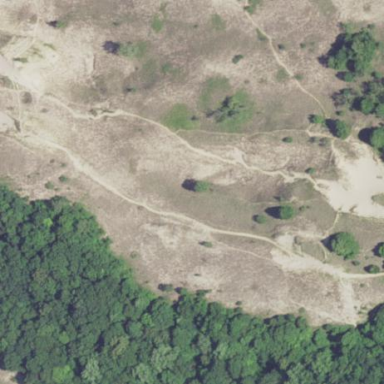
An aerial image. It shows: Natural area covered with sand.